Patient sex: M
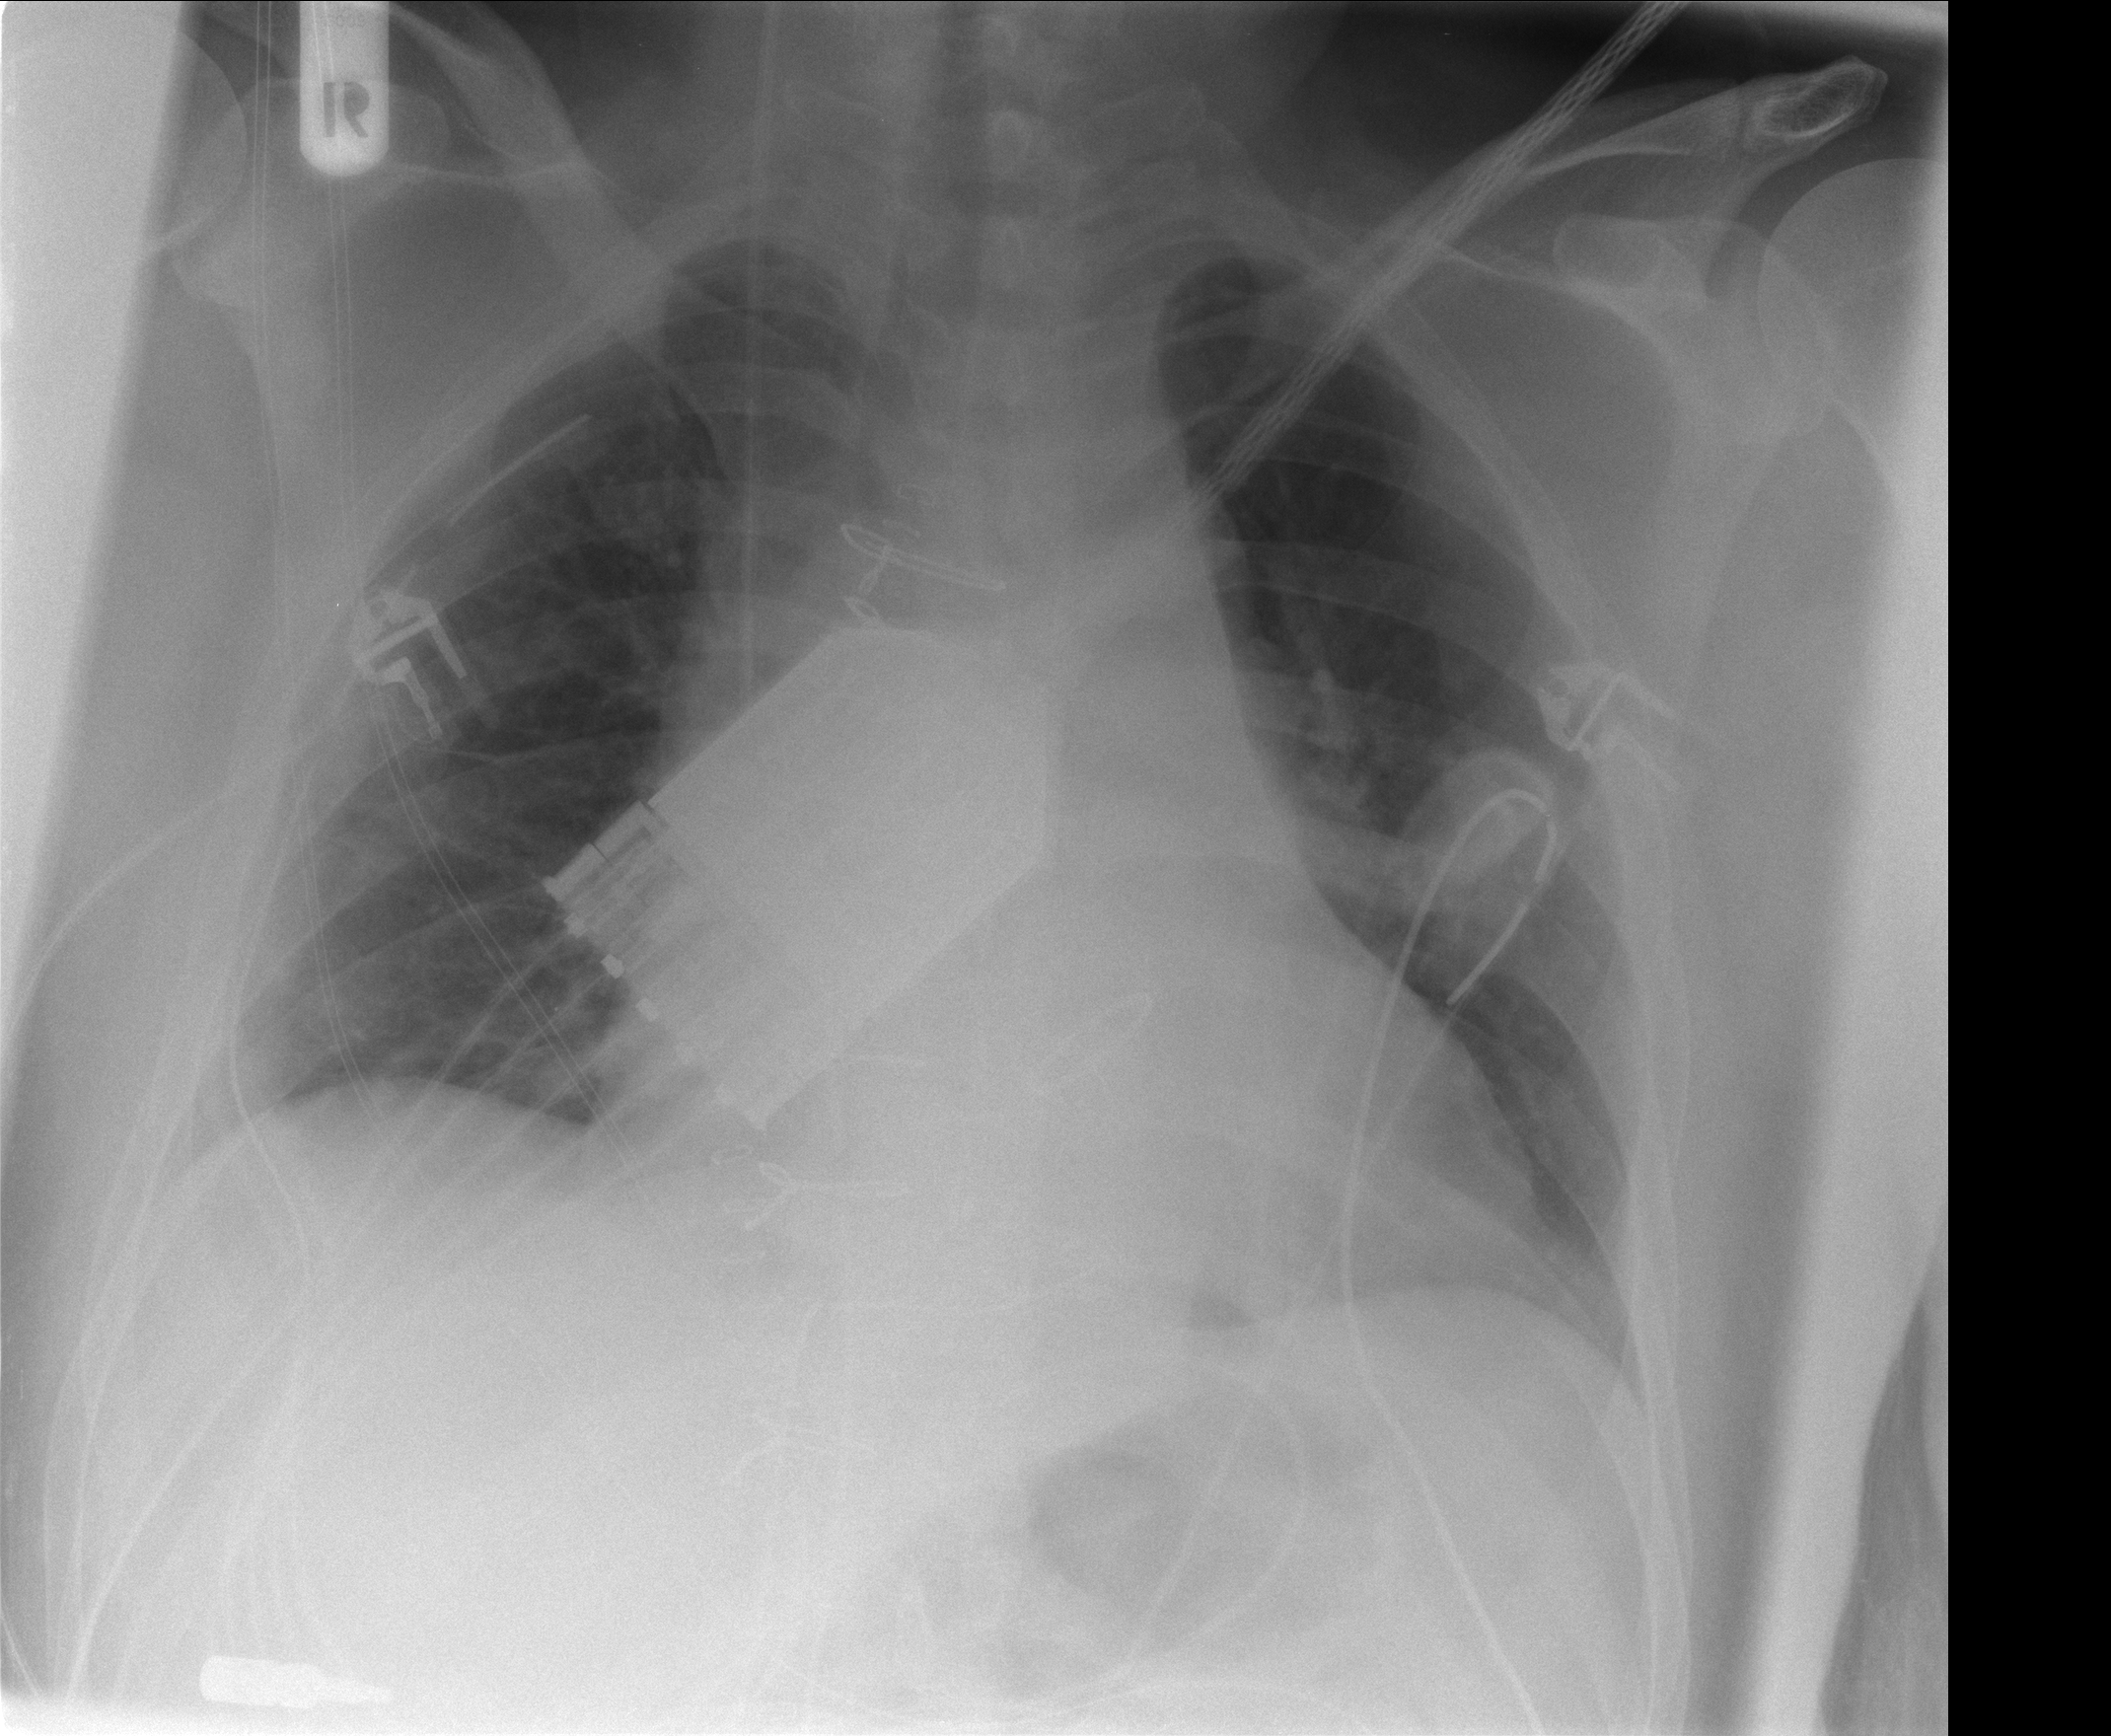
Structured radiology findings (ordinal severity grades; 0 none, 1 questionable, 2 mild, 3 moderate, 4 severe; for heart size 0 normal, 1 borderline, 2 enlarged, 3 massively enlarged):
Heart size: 1
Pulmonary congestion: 0
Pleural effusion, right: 1
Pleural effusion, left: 0
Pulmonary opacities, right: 0
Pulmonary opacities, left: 0
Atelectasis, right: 0
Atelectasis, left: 0